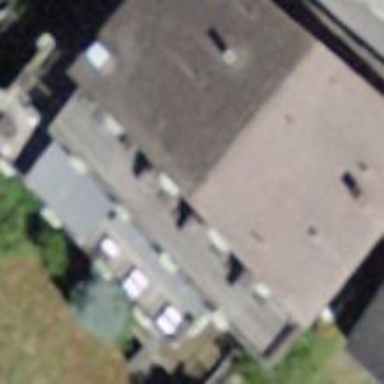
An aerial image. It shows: Hotel.